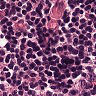
Metastatic tissue present: no